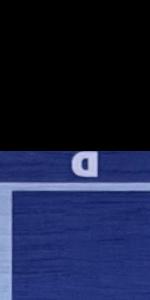
Label: Empty